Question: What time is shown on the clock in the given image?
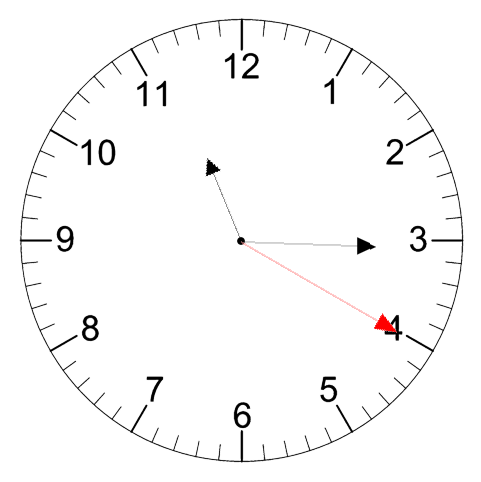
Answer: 11:15:20